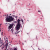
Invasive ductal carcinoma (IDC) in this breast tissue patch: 0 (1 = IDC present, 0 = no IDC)